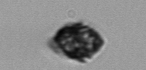
Label: Kryptoperidinium_triquetrum